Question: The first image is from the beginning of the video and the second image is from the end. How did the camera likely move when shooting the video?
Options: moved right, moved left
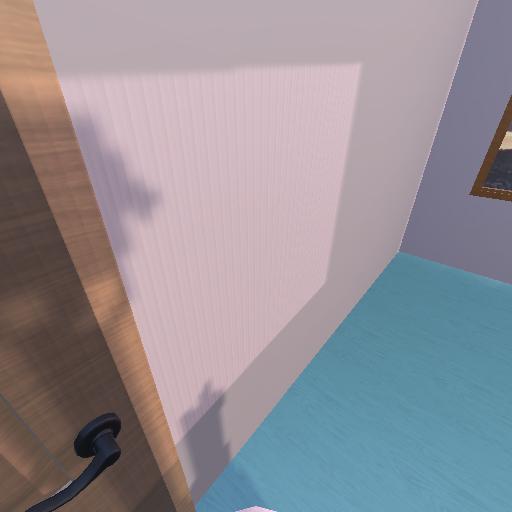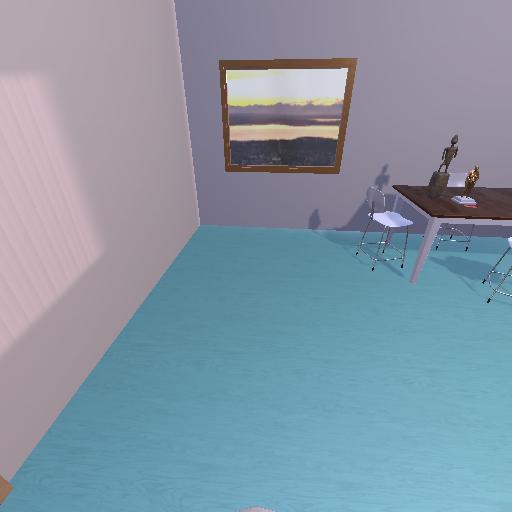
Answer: moved right